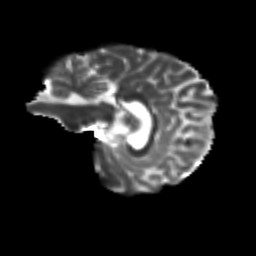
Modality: T2w
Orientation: sagittal
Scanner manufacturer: siemens
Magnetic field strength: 3 T
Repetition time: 9.2 s
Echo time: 0.084 s